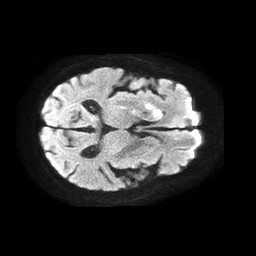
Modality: TRACE
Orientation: axial
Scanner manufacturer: philips
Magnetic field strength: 1.5 T
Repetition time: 4.6 s
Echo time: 0.08631 s